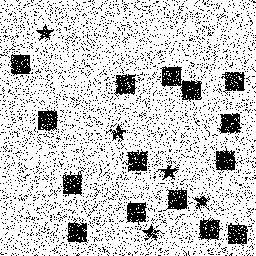
Squares: 15
Triangles: 0
Stars: 5
Total shapes: 20